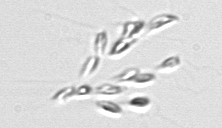
Label: Dinobryon